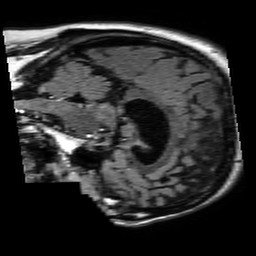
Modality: FLAIR
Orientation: sagittal
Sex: male
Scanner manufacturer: philips
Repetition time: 11 s
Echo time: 0.125 s